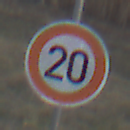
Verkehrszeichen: Geschwindigkeit20
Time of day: SunriseSunset
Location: Outdoor (Nature)
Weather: Clear
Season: Winter
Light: Natural